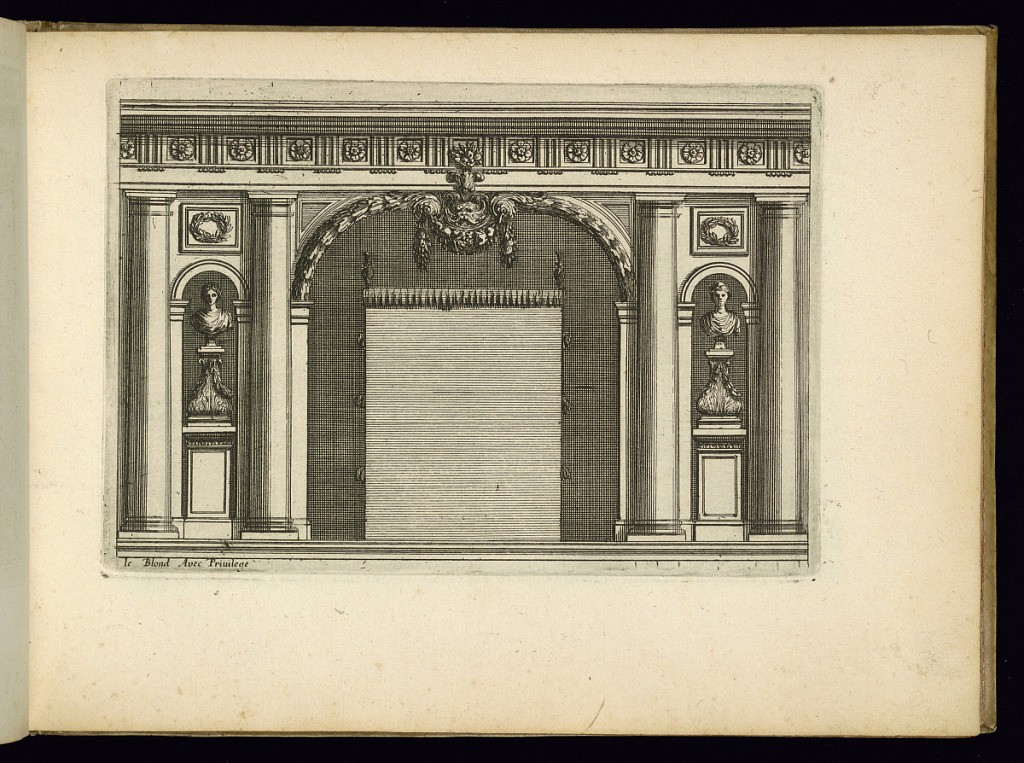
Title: Interior Alcove
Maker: Jean Le Pautre, French, 1618–1682
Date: ca. 1650
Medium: Etching on laid paper
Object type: Print
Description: An alcove with a canopy bed in the center with feather finials. The alcove is framed by columns, a frieze with rosettes, portrait busts on plinths in arched niches, festoon of fruit and leaves, and a mascaron (mask).